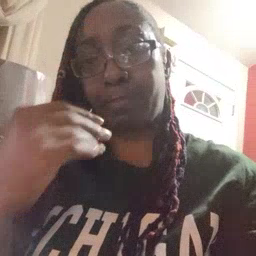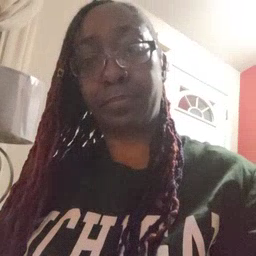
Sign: nap